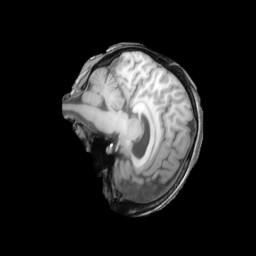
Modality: T1w
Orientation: sagittal
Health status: ill
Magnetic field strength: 3 T